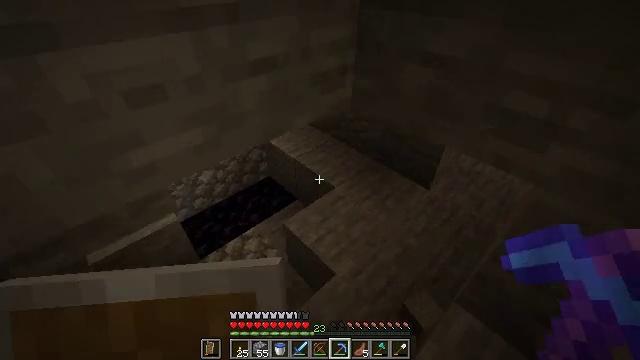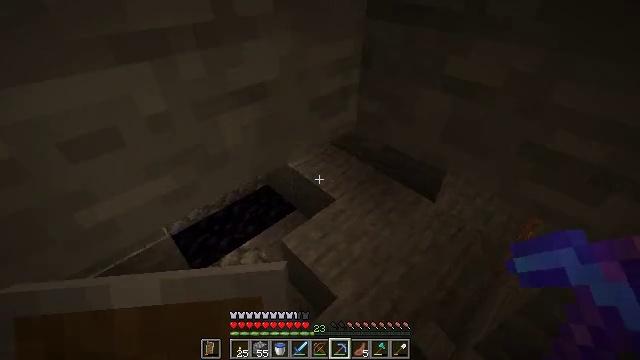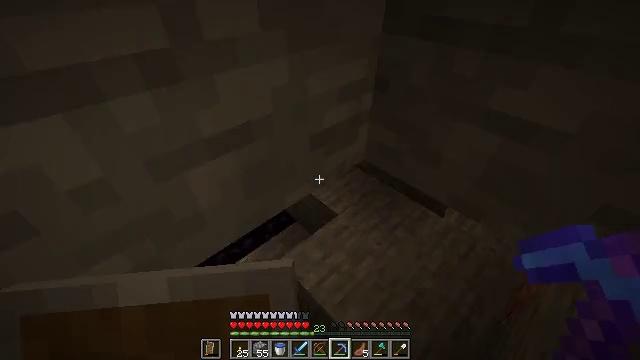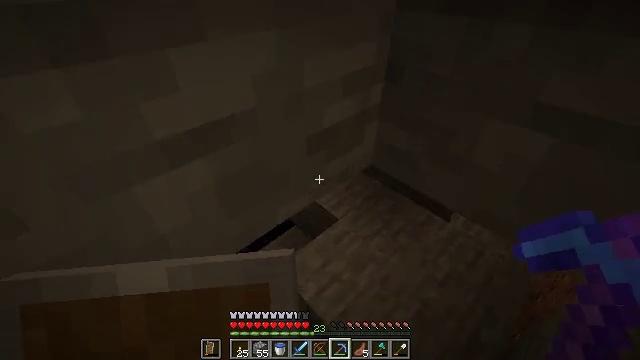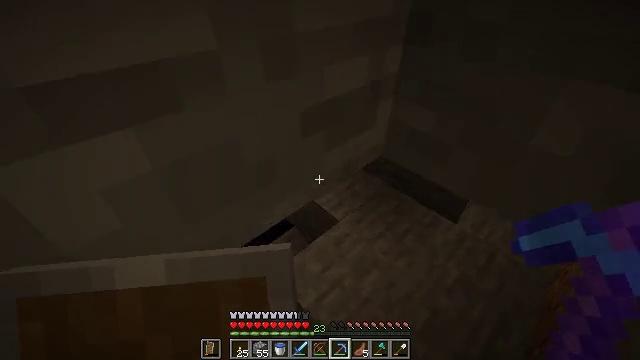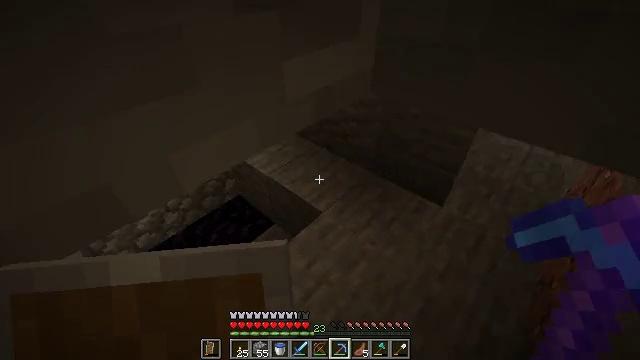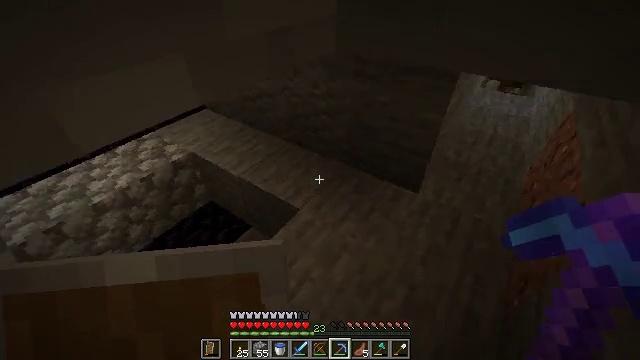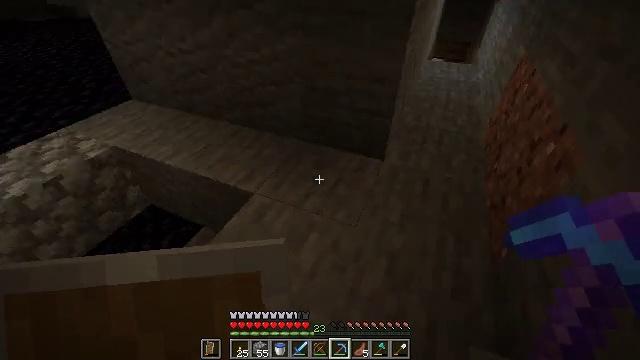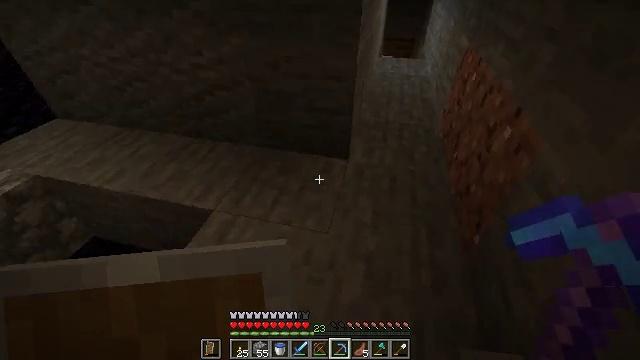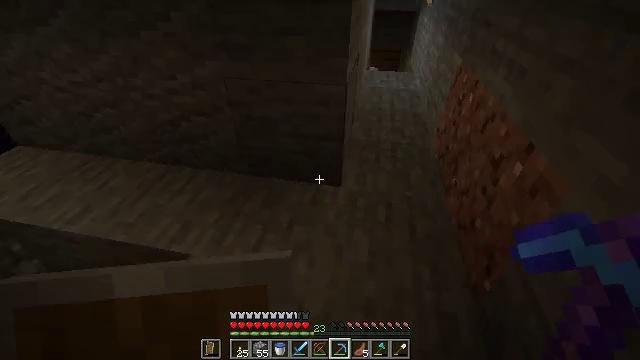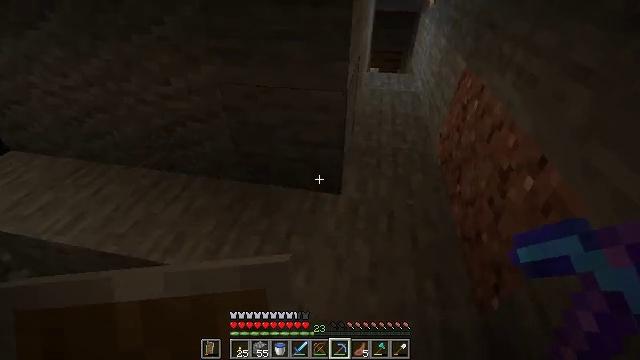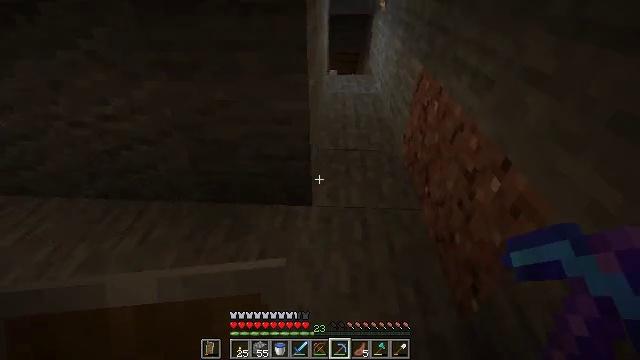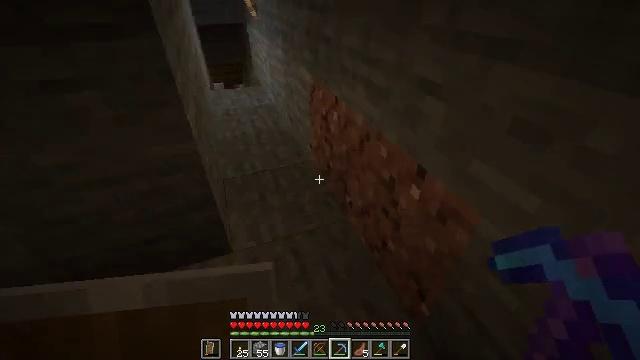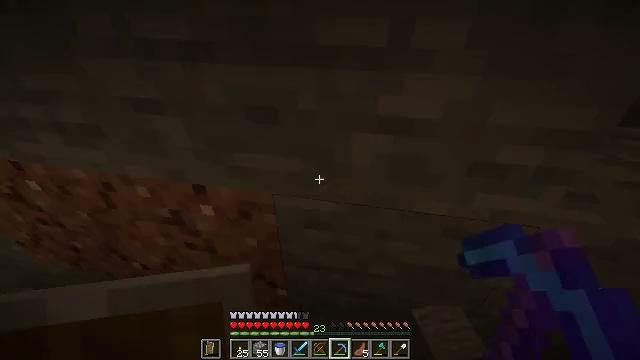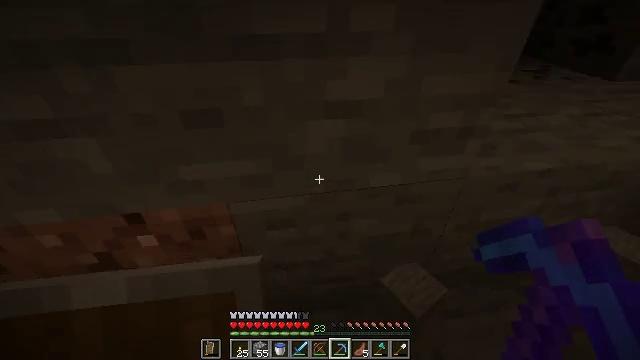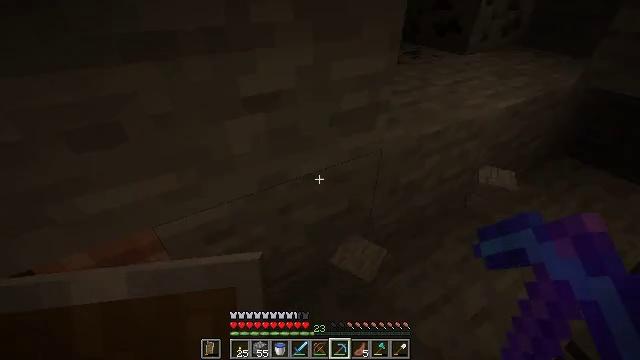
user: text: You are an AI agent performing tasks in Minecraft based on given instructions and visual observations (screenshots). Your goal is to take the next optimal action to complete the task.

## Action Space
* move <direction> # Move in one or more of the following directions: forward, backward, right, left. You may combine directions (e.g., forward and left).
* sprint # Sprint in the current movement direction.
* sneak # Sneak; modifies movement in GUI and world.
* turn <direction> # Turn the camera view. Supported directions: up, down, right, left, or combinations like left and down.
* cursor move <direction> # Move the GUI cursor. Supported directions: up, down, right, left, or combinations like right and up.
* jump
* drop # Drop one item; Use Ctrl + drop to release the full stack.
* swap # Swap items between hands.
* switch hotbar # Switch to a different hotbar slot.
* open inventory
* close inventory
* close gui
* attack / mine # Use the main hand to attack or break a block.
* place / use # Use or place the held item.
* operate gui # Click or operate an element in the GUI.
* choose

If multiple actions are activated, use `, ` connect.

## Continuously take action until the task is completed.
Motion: motion action
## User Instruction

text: Drop an oak fence.
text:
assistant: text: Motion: move forward
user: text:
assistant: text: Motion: move forward
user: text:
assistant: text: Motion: move forward
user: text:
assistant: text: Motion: move forward and move left
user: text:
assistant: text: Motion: move forward and move left, turn right
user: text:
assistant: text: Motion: move forward and move left, turn right
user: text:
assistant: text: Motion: move forward, turn right
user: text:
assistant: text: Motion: move forward, turn right
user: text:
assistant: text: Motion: move forward, turn right and up
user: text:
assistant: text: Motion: move forward
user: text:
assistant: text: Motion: move forward, turn right
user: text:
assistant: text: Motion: move forward, turn right
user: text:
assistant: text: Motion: turn right
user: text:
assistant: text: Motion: turn right
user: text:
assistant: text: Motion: turn right
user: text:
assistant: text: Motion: turn right and up
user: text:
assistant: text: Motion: turn right and up
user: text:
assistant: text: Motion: turn right and up
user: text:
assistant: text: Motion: turn right and up
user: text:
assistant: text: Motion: turn right and up
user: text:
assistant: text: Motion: move right
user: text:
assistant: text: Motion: move right
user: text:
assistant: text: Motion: move right, turn left
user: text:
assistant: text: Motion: turn left
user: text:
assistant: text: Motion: move forward, turn left
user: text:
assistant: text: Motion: move forward, turn down
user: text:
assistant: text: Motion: move forward, turn down
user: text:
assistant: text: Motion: move forward, turn down
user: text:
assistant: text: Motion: move forward, turn down, open inventory
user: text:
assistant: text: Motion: open inventory